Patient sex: F
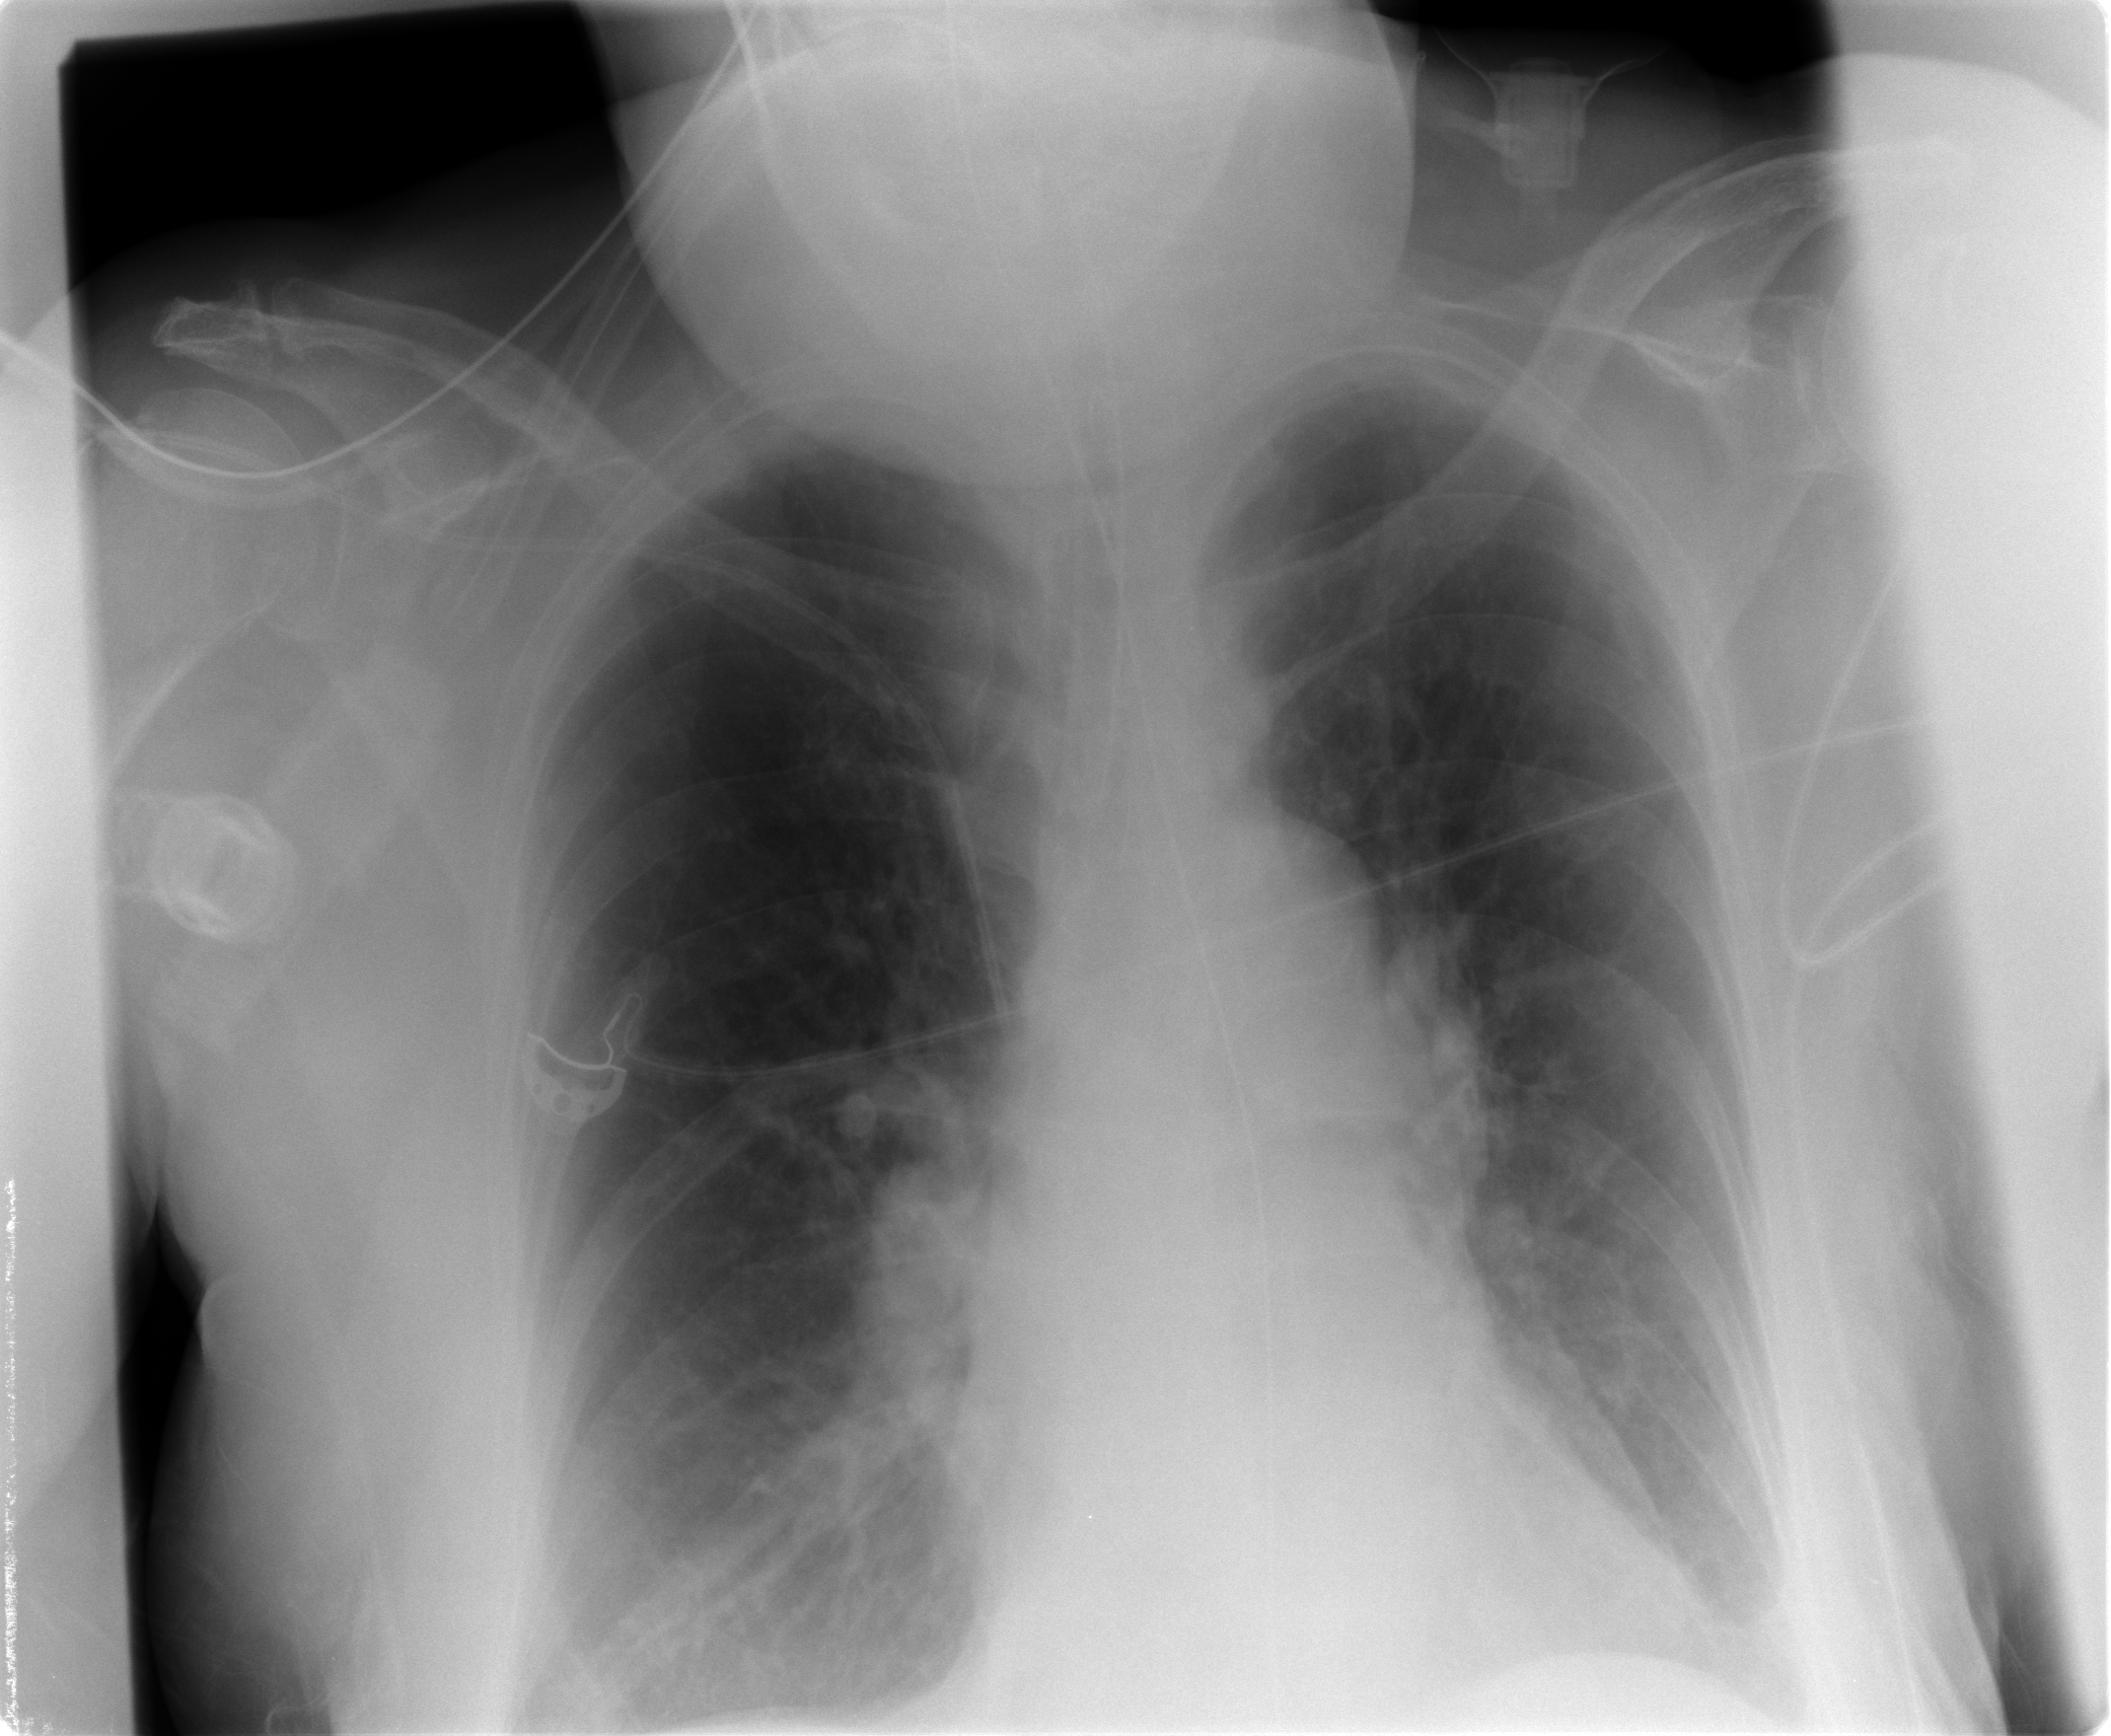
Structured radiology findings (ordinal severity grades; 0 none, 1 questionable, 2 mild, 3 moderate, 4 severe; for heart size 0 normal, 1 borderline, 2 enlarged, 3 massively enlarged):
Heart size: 2
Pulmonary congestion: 2
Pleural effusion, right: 0
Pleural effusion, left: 2
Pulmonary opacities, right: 0
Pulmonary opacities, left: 0
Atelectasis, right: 2
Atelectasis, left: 2